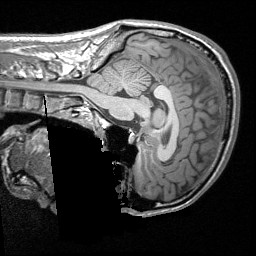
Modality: T1w
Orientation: sagittal
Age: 20
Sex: male
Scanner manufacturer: siemens
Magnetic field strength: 3 T
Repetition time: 1.64 s
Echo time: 0.00234 s